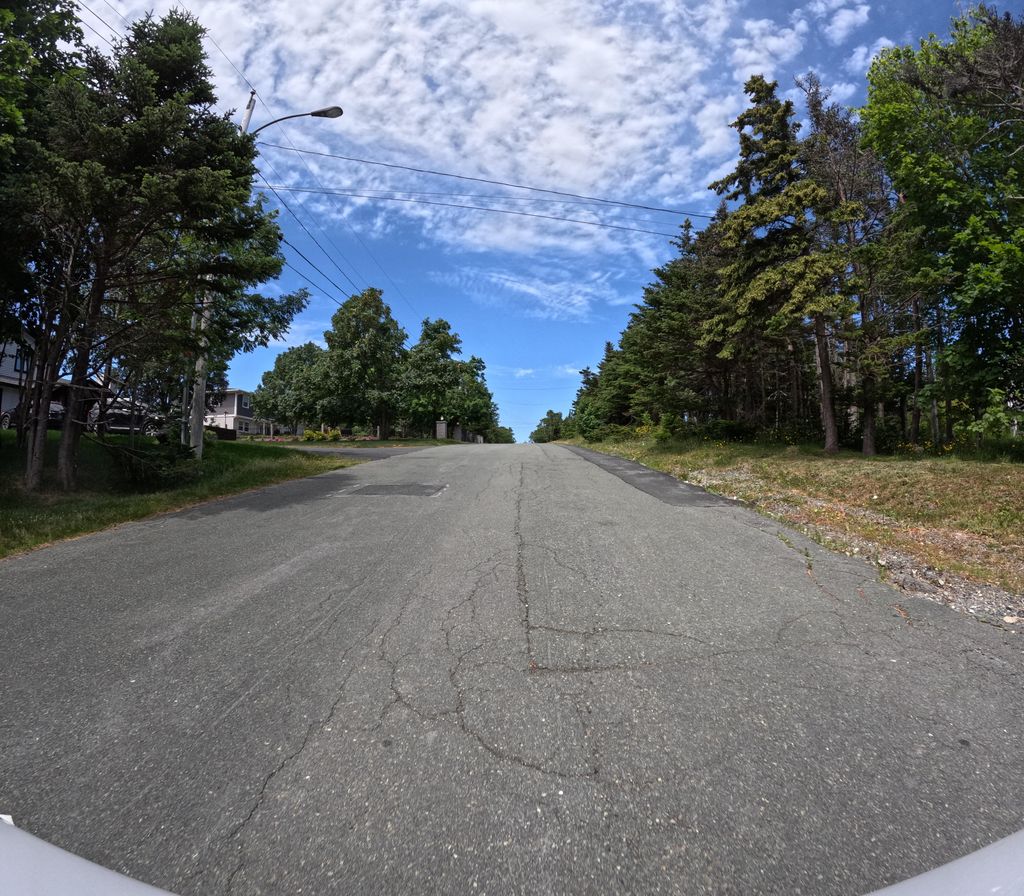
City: st_johns